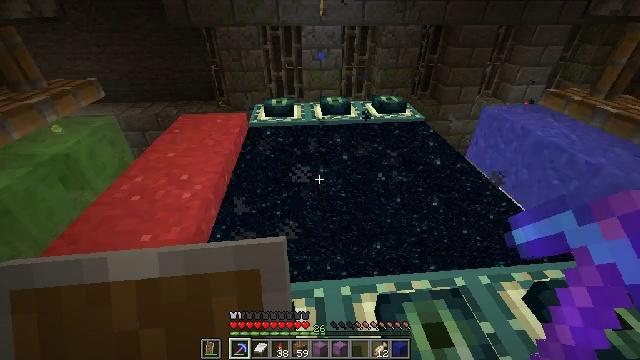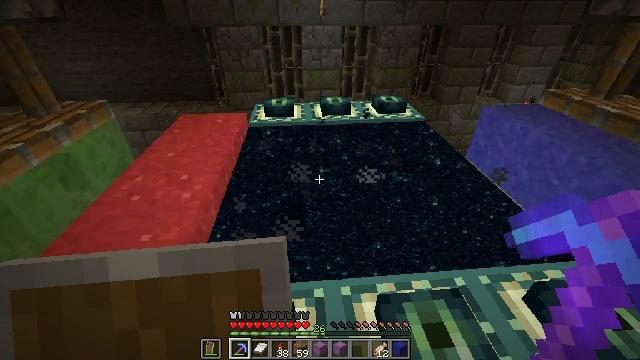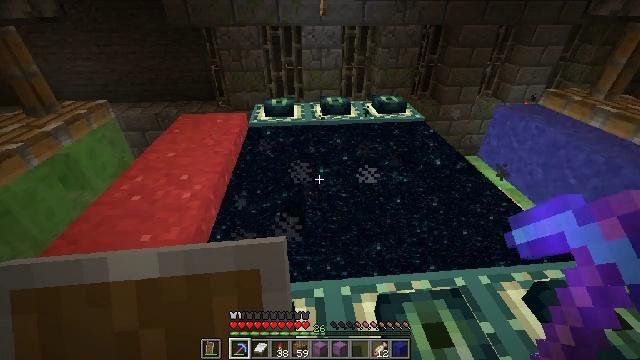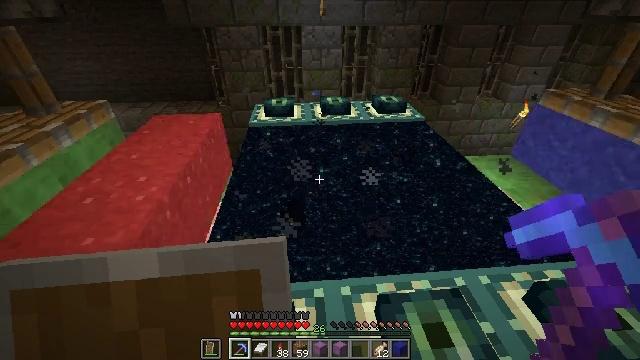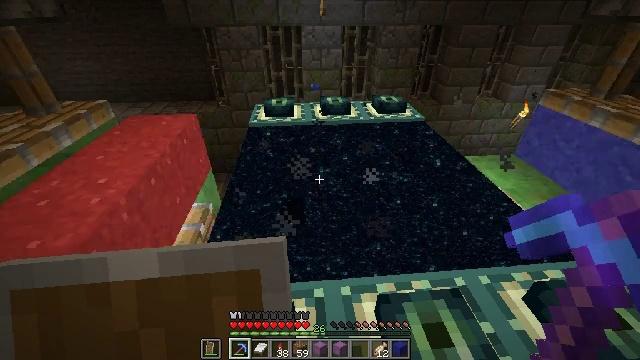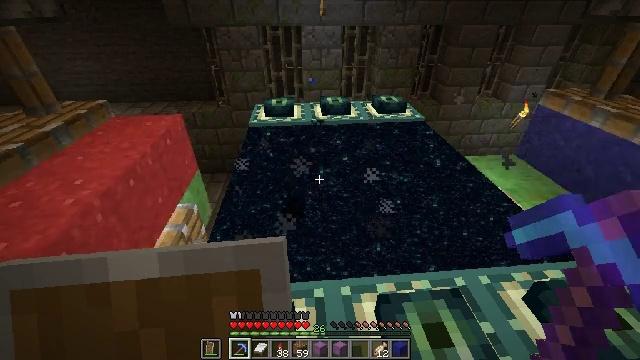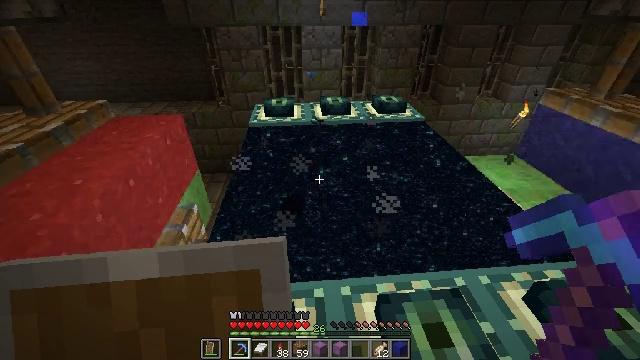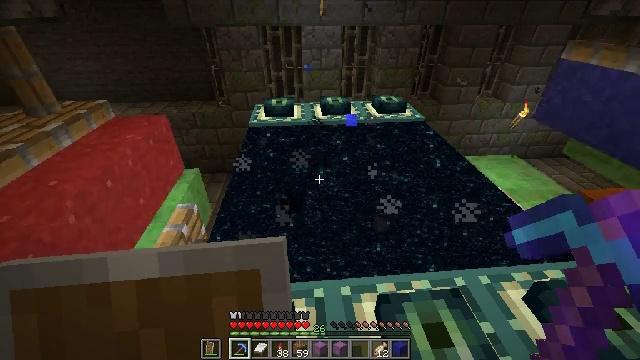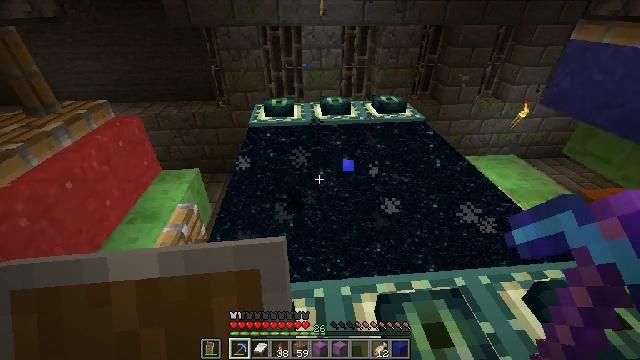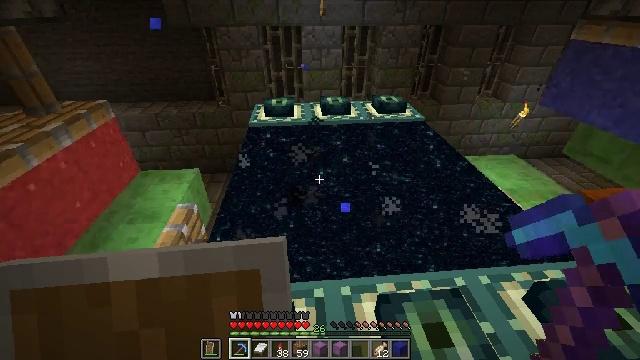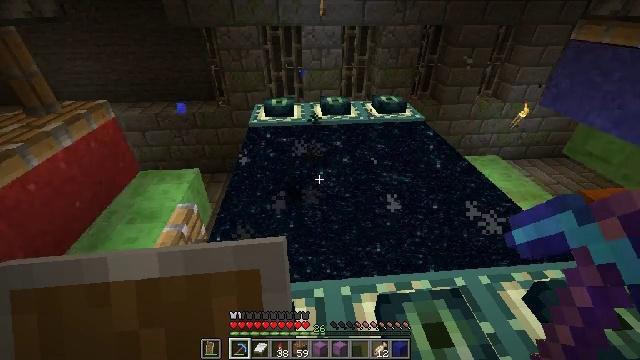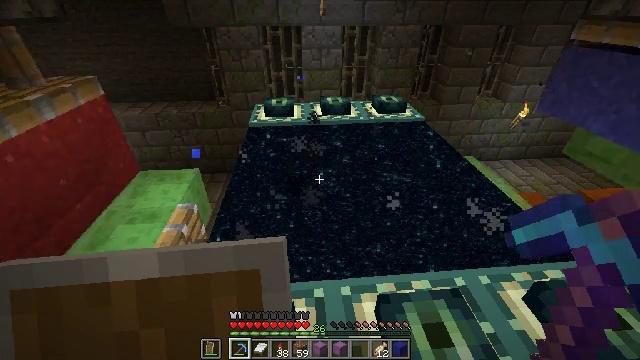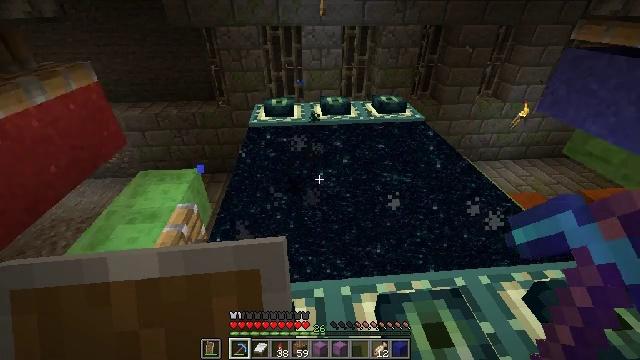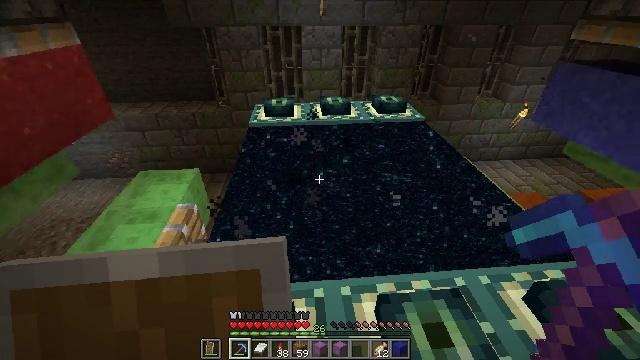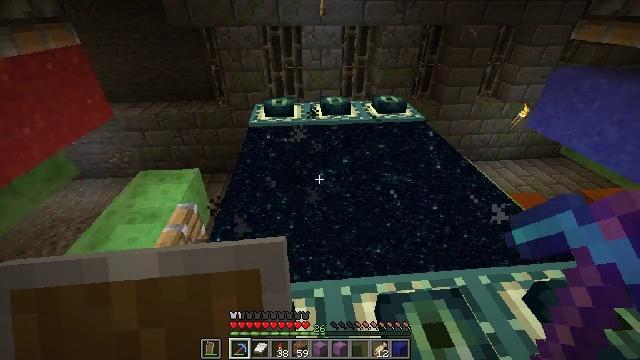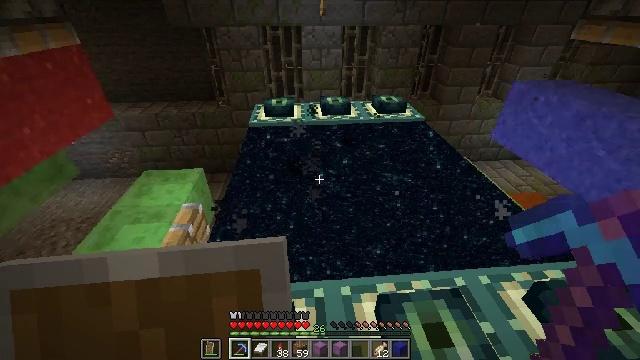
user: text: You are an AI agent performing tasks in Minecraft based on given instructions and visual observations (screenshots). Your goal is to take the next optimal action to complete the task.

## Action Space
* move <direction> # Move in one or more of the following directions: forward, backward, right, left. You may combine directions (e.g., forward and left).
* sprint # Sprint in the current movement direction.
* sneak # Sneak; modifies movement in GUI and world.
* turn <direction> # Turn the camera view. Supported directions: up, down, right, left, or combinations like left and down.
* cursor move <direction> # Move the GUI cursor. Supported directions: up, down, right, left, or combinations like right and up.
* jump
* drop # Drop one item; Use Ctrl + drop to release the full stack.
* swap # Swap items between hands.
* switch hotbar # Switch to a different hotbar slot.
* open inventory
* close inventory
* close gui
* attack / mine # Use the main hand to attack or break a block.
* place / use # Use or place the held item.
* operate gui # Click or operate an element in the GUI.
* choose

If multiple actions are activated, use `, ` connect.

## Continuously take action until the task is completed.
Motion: motion action
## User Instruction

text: Attack the ground to get blue concrete powder.
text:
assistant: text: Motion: no_op
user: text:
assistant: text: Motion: no_op
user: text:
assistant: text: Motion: no_op
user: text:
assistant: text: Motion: no_op
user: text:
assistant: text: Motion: no_op
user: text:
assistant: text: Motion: no_op
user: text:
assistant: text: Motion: no_op
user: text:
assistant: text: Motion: no_op
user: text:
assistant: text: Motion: no_op
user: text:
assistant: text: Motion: no_op
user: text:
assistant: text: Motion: no_op
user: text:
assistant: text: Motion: no_op
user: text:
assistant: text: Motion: no_op
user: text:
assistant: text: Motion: no_op
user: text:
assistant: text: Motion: no_op
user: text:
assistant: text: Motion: no_op
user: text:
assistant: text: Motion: no_op
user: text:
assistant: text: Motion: no_op
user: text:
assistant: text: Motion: no_op
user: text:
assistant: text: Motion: no_op
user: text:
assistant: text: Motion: no_op
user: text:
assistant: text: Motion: no_op
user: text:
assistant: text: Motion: no_op
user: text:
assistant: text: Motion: no_op
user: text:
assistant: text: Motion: no_op
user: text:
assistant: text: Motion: no_op
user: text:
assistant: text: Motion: no_op
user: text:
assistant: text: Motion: no_op
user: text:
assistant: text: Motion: no_op
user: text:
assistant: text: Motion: no_op